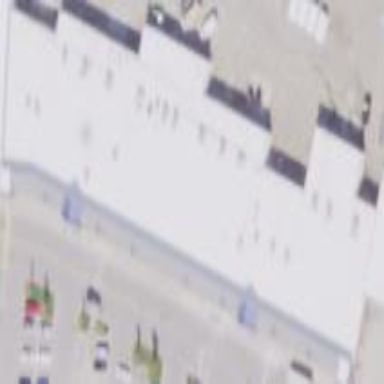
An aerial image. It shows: Retail building.